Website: walmart
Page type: customer-info-address
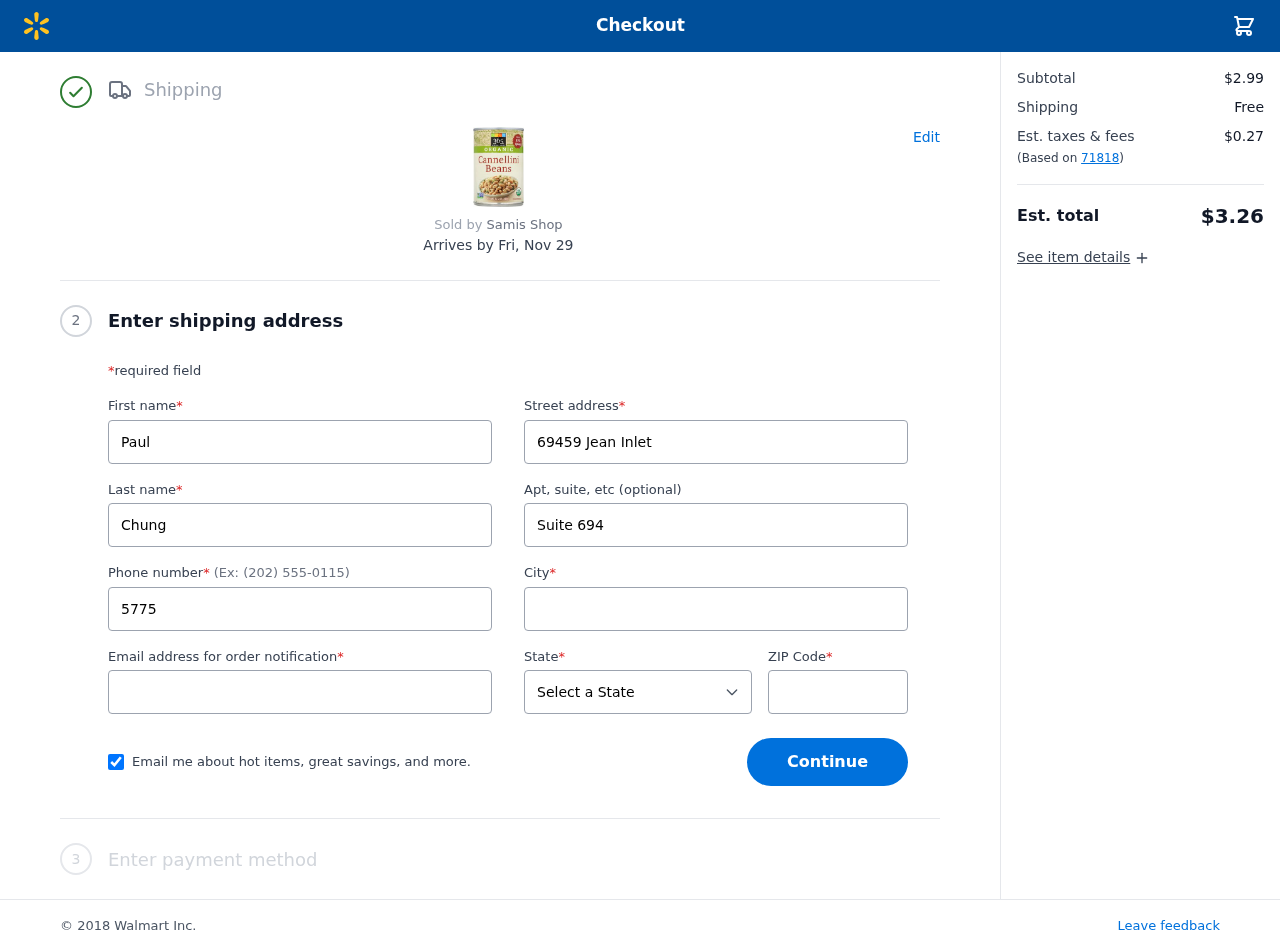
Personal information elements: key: PII_CITY
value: South Richard
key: PII_EMAIL
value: paul.chung@gmail.com
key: PII_FIRSTNAME
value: Paul
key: PII_LASTNAME
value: Chung
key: PII_PHONE
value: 5775310717
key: PII_POSTCODE
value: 71818
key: PII_STATE
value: GU
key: PII_STREET
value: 69459 Jean Inlet
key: PII_STREET2
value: Suite 694
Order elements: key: ORDER_DELIVERY_DATE
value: Fri, Nov 29
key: ORDER_SUBTOTAL
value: $2.99
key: ORDER_SHIPPING_COST
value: Free
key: ORDER_TAX
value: $0.27
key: ORDER_TOTAL
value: $3.26